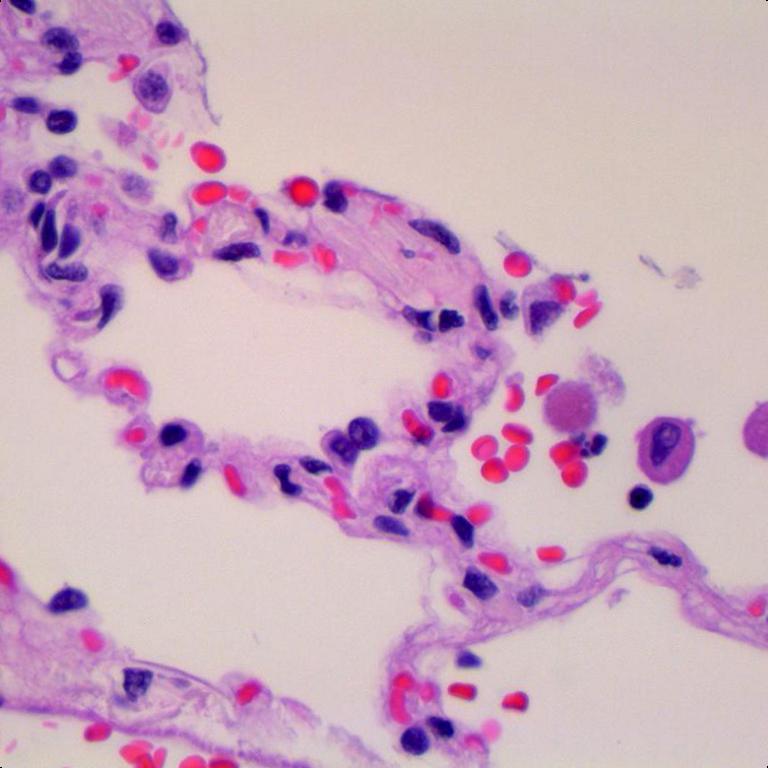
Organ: lung
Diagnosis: benign